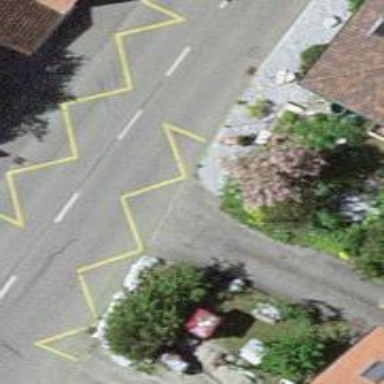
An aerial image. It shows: Bus stop with platform for public transport.